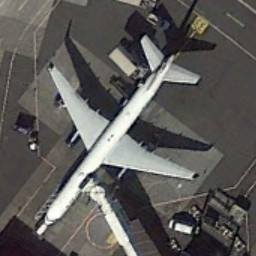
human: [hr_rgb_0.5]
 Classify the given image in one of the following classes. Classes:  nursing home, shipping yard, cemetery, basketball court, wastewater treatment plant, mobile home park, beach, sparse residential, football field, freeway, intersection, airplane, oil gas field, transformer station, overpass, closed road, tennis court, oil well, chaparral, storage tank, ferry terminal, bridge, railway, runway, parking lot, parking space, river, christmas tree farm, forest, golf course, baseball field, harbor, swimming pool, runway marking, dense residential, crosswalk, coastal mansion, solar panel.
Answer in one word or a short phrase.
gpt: airplane